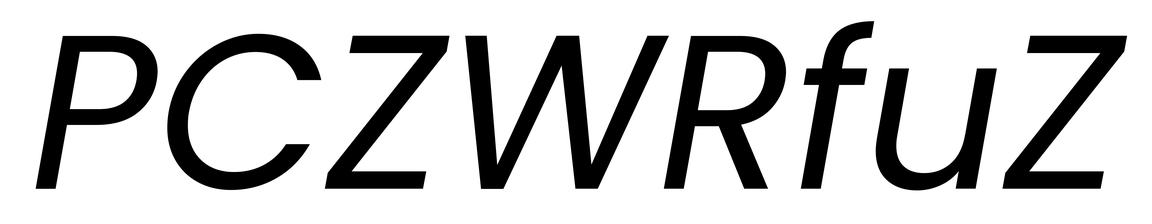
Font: Poppins-Italic